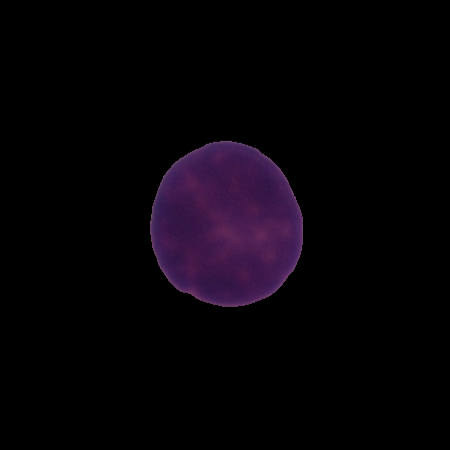
Label: healthy